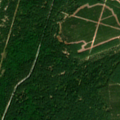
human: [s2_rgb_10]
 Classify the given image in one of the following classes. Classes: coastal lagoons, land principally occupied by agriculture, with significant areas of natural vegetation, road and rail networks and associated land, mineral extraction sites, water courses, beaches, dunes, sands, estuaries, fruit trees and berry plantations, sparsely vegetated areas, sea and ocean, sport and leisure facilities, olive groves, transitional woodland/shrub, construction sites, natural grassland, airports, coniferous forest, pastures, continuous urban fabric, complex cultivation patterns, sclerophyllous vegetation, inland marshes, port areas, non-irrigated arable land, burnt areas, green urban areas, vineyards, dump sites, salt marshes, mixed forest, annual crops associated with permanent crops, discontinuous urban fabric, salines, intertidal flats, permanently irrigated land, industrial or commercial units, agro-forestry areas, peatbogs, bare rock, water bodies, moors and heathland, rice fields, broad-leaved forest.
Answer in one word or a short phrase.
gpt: coniferous forest, mixed forest, moors and heathland